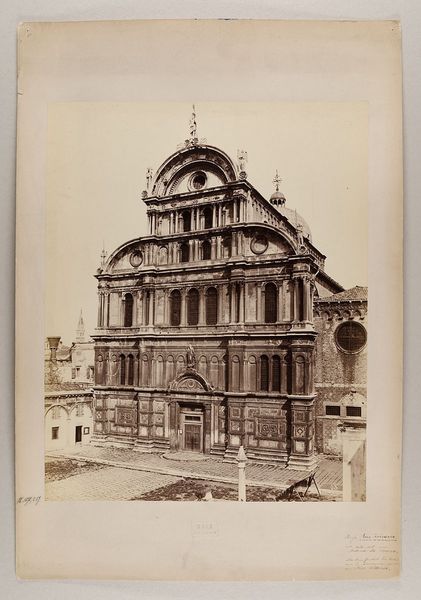
Titel: Venezia - Chiesa San Zaccaria
Künstler: Carlo Naya
Standort: Hamburg
Institution: Museum für Kunst und Gewerbe Hamburg
Schlagwörter: stadt, architektur, kirche, fassade, ort, dorf, foto, fotografie, photographie, stadtansicht, photo, karton, architekturfotografie, aussenbau, albumin, san, lichtbild, reisefotografie, historische, architekturphotographie, bildwerke, angewandte und bildende kunst, hessische systematik, schwarzweißpositivverfahren, silbersalzverfahren, schwarzweißfotografie, gebäude, örtlichkeit, straße, stätte, reisephotographie, albuminpapier, zaccaria